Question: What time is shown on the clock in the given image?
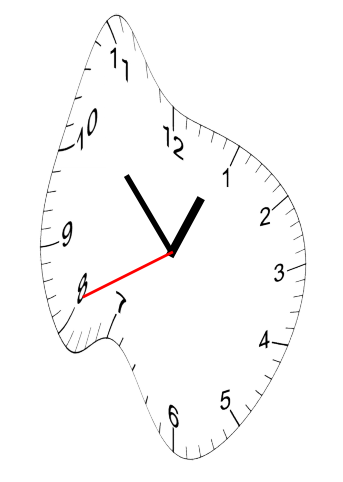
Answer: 12:52:41